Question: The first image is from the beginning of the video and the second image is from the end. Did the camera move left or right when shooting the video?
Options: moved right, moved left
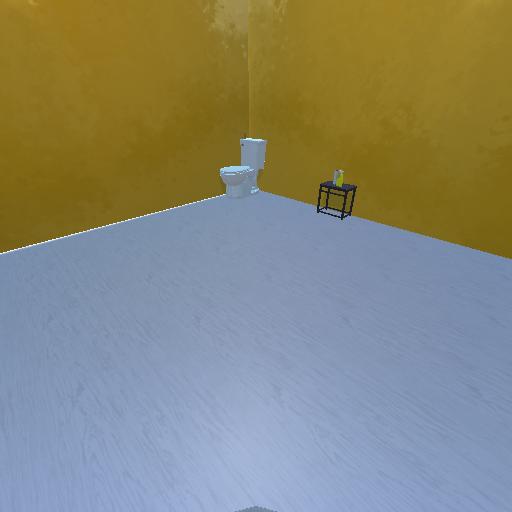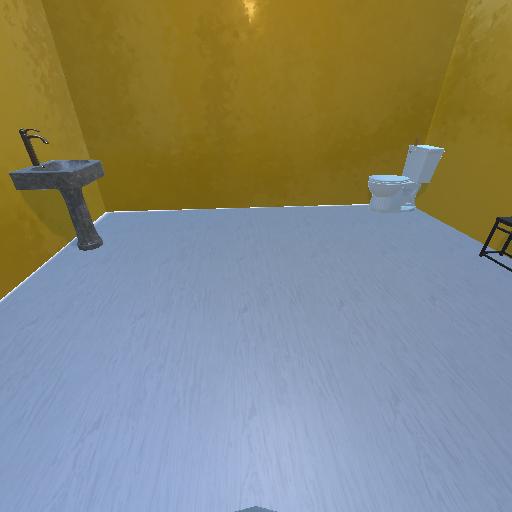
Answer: moved right